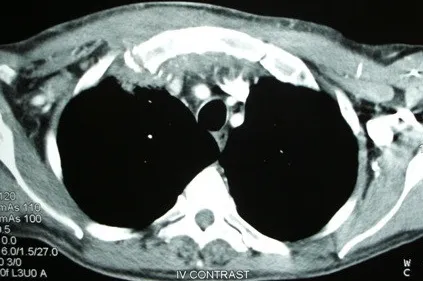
Computed tomography scan showing inflammatory changes behind the right sternoclavicular joint with small pockets of air behind the upper sternum.
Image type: radiology (ct)